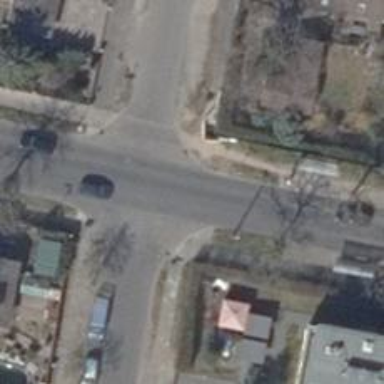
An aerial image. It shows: Unmarked road crossing.